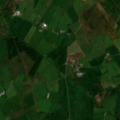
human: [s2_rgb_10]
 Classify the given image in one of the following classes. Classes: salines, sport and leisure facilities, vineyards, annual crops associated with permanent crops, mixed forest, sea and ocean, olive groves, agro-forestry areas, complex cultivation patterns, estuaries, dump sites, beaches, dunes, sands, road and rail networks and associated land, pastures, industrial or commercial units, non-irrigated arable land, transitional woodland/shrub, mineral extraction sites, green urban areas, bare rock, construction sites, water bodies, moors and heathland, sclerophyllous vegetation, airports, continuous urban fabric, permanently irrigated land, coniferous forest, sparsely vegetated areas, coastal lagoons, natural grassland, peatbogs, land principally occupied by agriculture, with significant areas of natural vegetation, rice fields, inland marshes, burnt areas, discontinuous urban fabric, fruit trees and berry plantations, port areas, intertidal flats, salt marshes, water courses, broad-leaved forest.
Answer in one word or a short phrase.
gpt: pastures, peatbogs